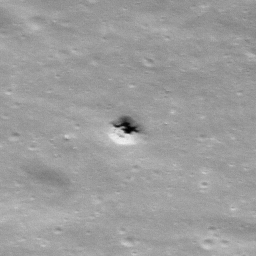
Pit: Stevinus 11
Host crater: Stevinus
Host type: impact_melt
Lunar coordinates: latitude -32.33, longitude 54.774